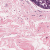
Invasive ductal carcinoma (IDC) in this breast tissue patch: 0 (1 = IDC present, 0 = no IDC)